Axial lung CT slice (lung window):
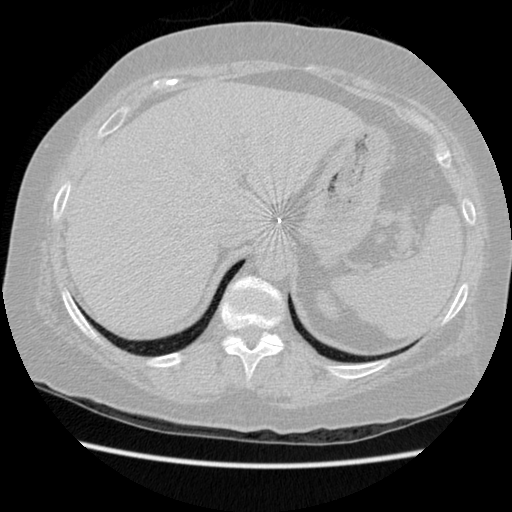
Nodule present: no